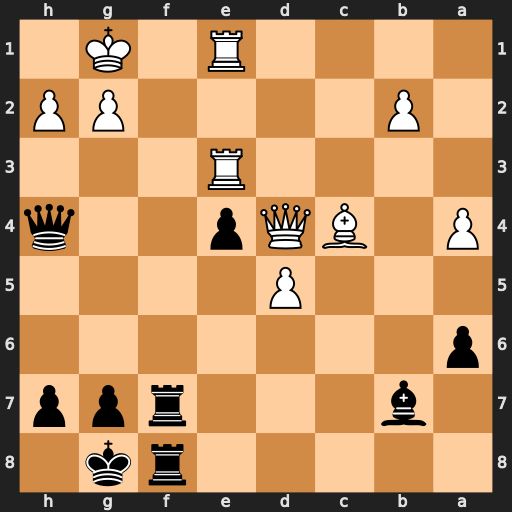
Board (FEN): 5rk1/1b3rpp/p7/3P4/P1BQp2q/4R3/1P4PP/4R1K1
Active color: b
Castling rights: -
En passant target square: -
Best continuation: Qf2+ Kh1 Qf1+ Bxf1 Rxf1+ Rxf1 Rxf1#